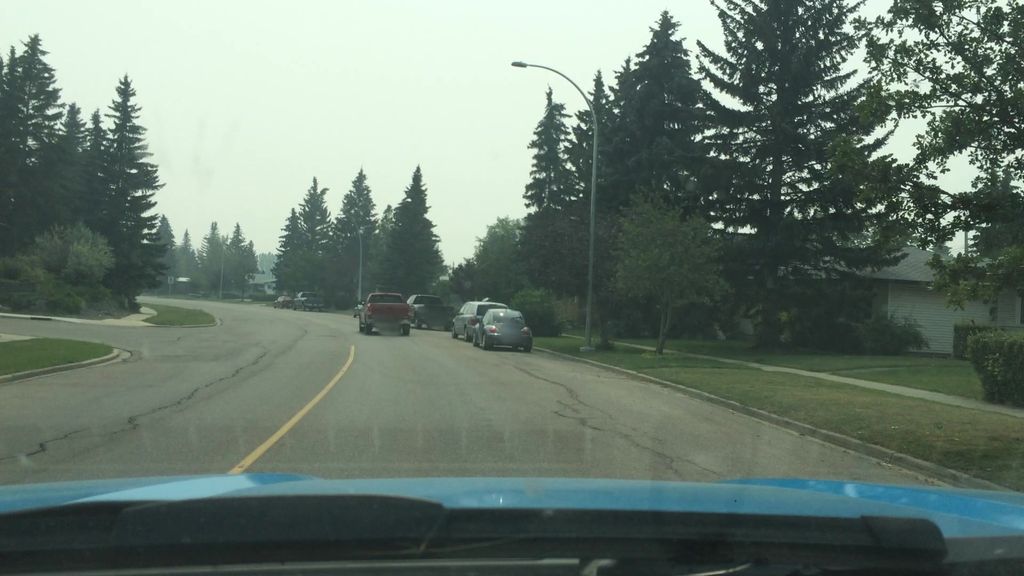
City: calgary